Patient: sex F, age 46
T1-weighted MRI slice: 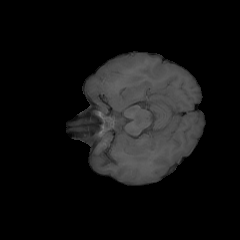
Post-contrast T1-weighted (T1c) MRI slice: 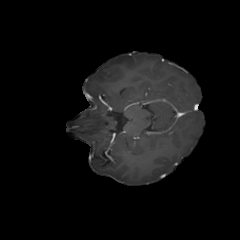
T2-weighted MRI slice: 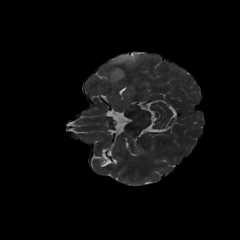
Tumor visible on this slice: yes
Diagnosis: Glioblastoma, IDH-wildtype
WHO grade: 4